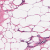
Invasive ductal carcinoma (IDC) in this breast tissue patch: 0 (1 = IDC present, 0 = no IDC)